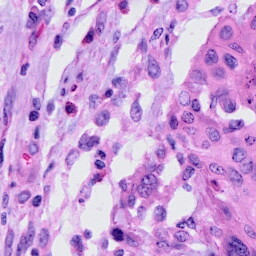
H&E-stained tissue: Cervix